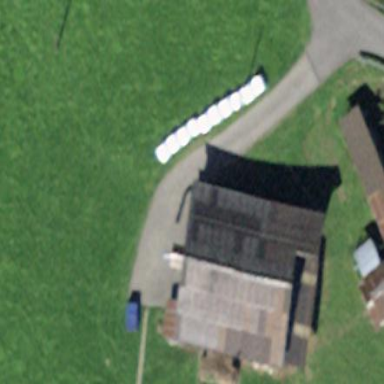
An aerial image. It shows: Grey barn with gabled roof made of eternit.